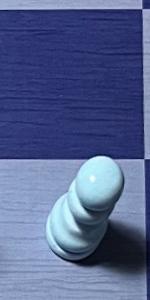
Label: Pawn_White